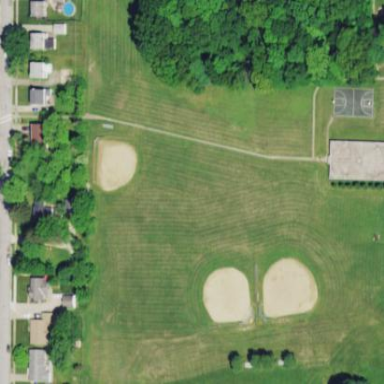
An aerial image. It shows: Baseball pitch for leisure land activities.